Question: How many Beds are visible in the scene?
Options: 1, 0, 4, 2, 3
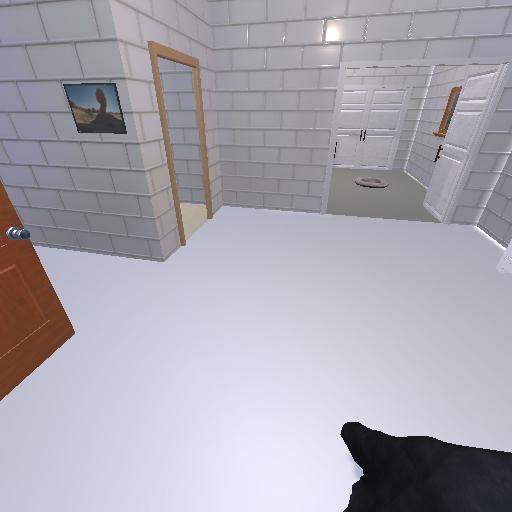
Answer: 1